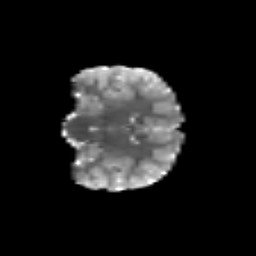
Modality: T2w
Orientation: coronal
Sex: female
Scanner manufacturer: siemens
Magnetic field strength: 3 T
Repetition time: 5 s
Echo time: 0.071 s